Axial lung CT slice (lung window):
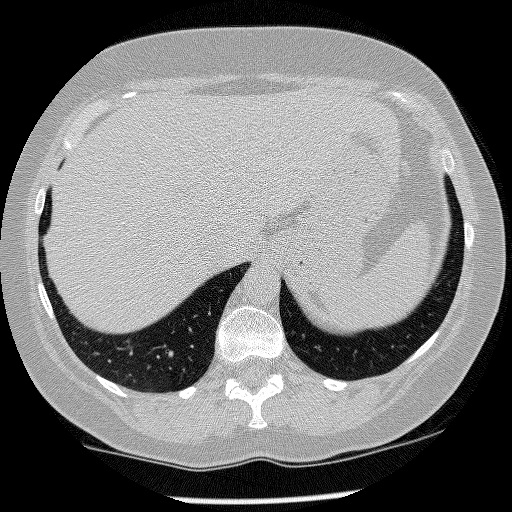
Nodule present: no